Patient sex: F
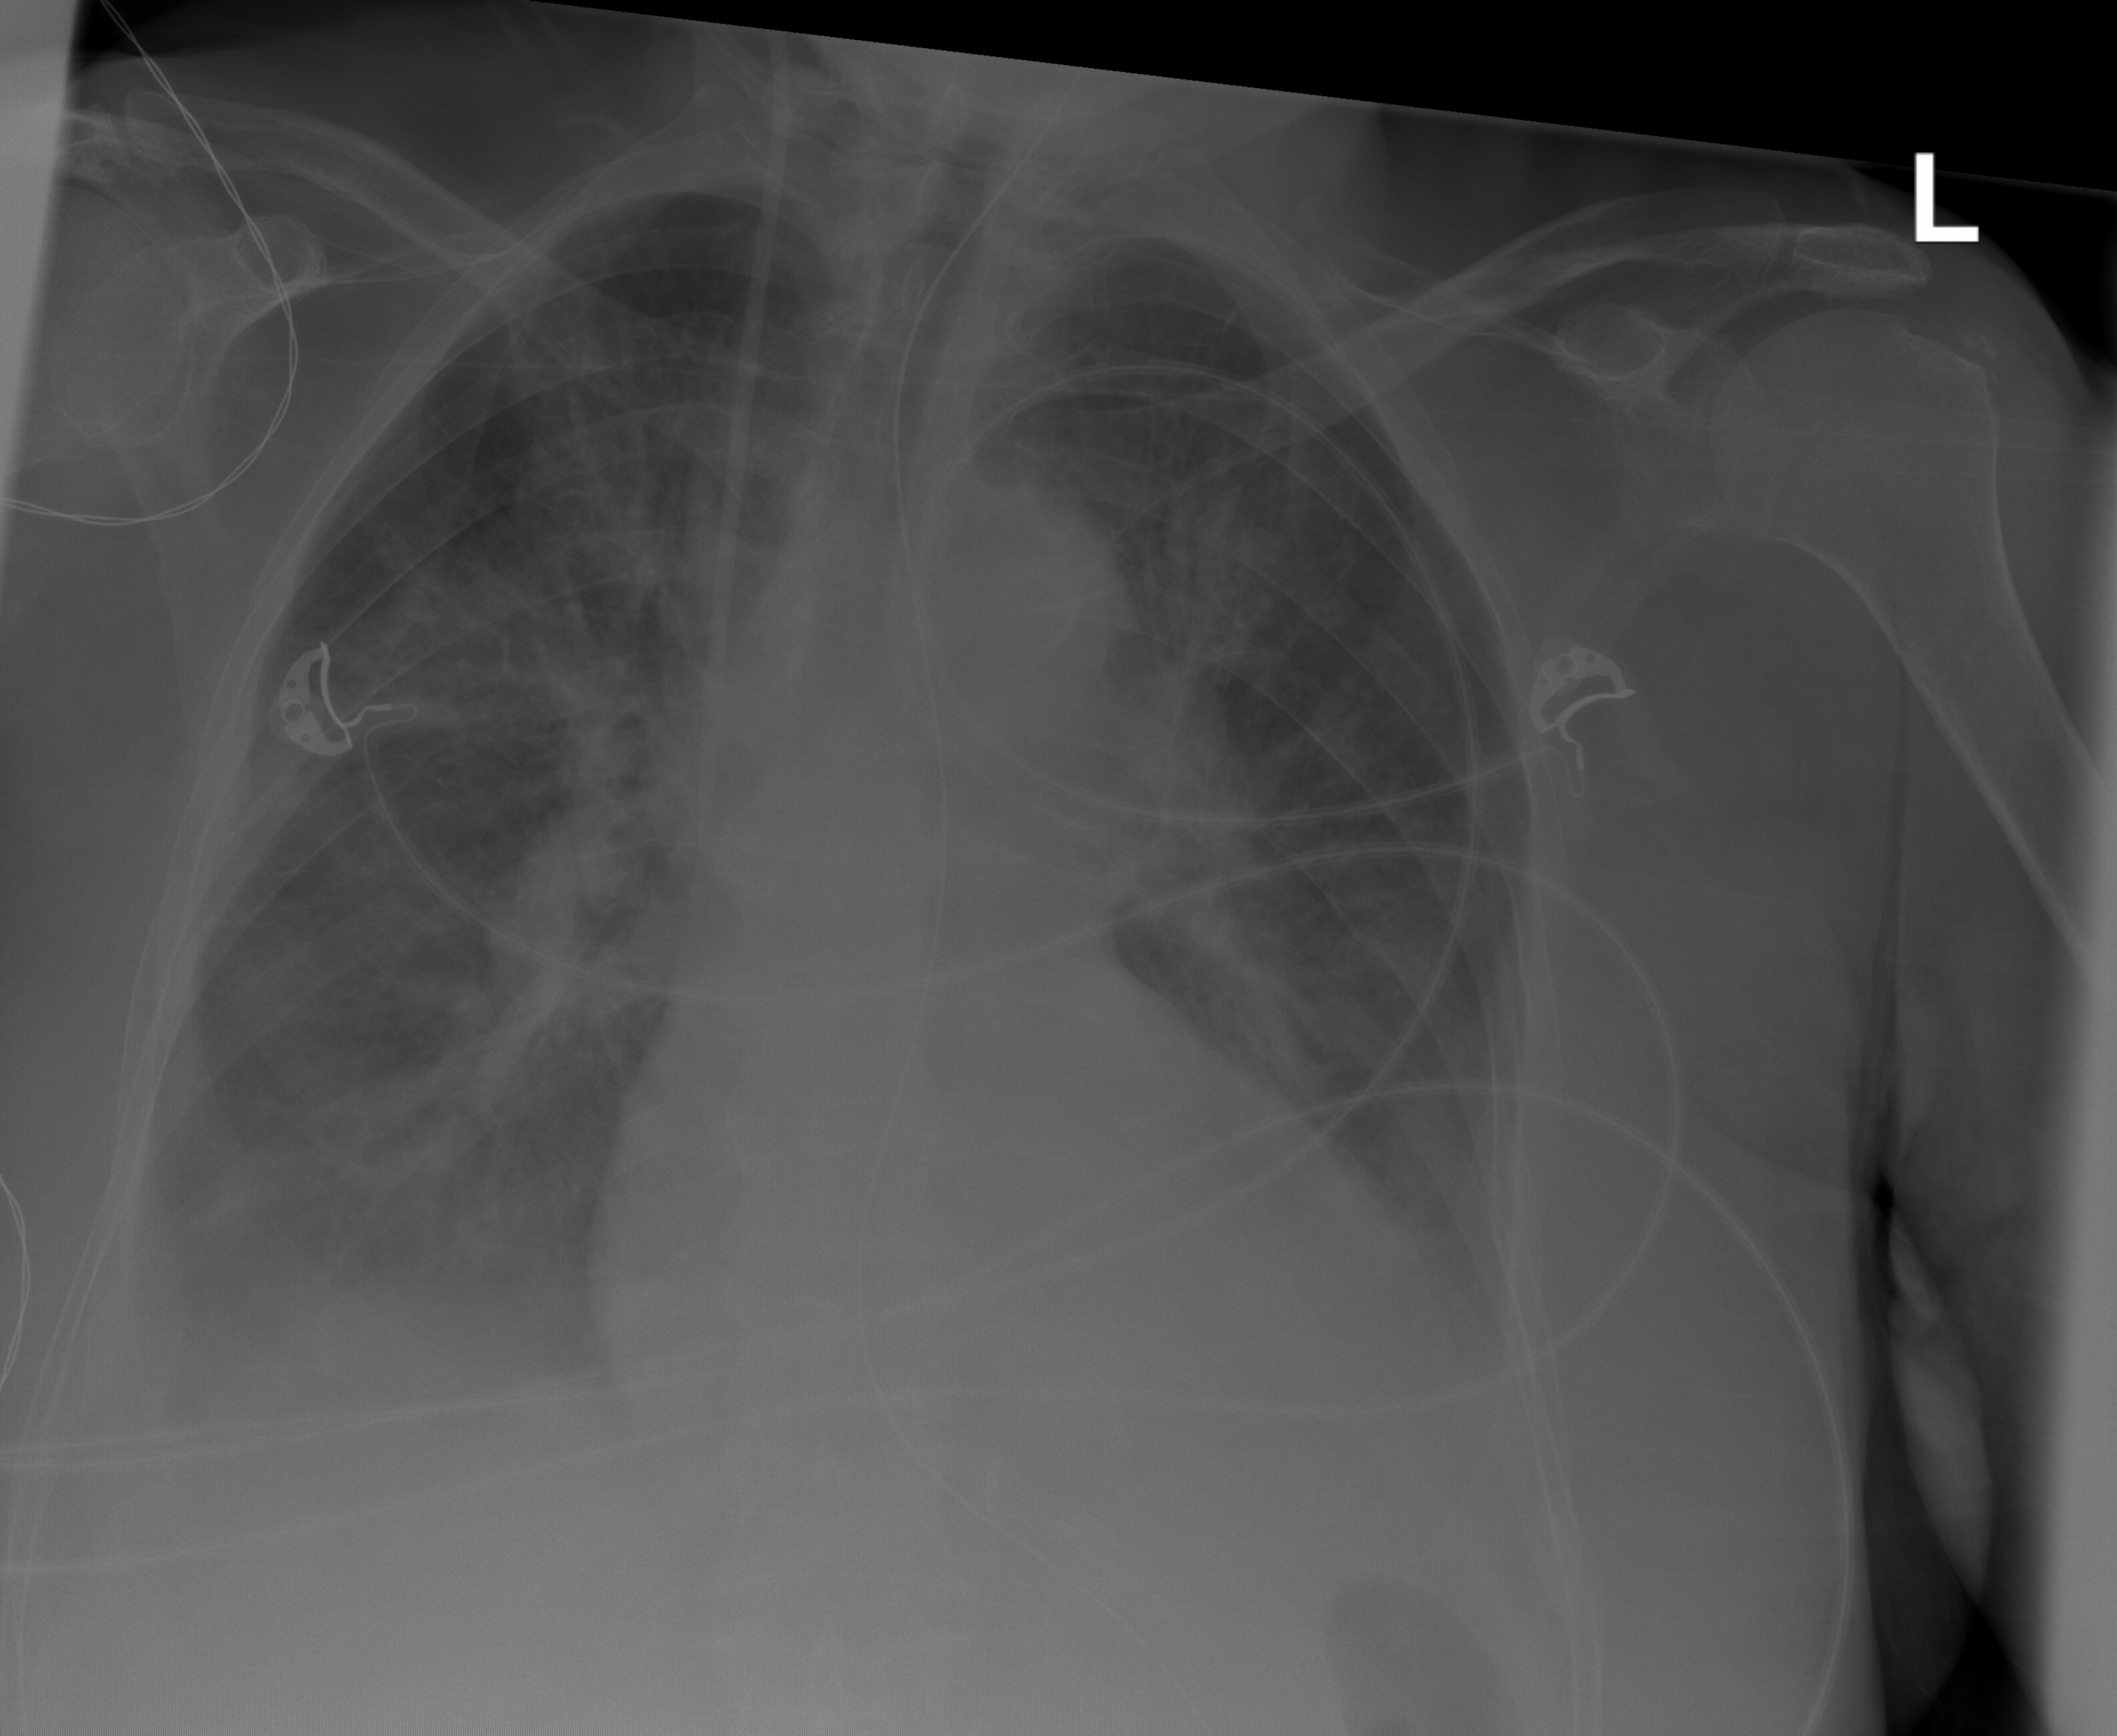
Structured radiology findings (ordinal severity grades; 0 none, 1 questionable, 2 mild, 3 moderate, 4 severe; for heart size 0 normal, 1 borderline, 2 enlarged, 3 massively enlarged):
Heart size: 1
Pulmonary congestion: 2
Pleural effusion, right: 2
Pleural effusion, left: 2
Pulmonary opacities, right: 0
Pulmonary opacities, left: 0
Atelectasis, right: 2
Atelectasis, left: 2